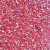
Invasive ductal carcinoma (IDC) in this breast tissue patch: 0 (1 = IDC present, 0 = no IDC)